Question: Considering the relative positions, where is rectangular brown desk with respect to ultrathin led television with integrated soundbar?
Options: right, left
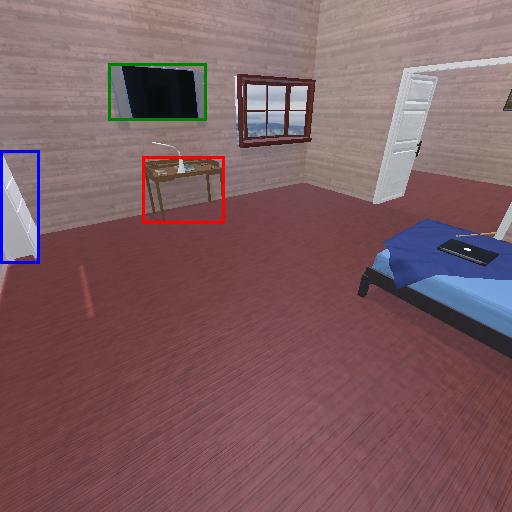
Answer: right